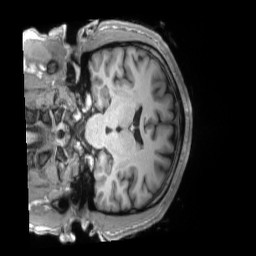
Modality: T1w
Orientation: coronal
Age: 43
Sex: male
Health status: ill
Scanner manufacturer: siemens
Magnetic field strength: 3 T
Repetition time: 2.2 s
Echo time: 0.00157 s